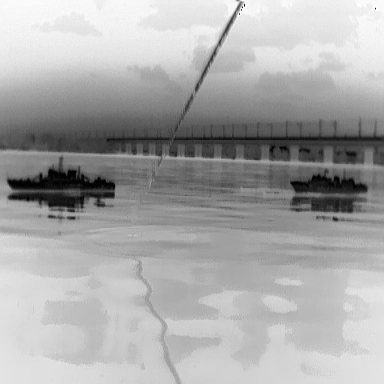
There are two warships in the infrared image.